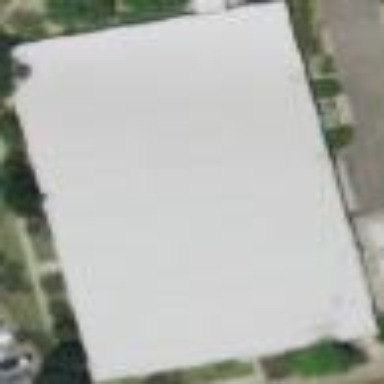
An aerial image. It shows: Industrial building.